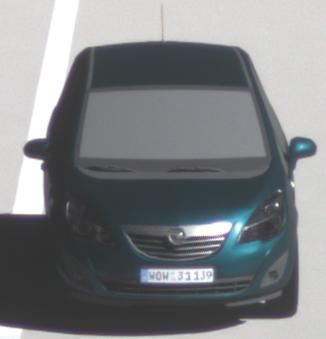
Make: Opel
Model: Meriva 1.4
Detailed model: Meriva (B)
Model produced from: 2010/05
Model produced until: 2013/11
Doors: 5
Color: blue
Road condition: dry road
Daytime: morning or afternoon
Contrast: high contrast